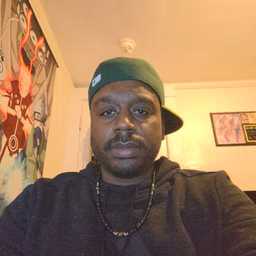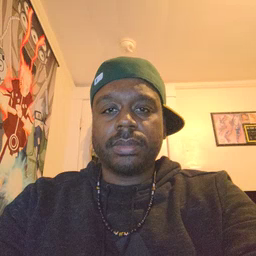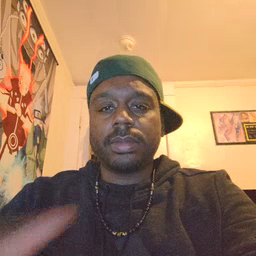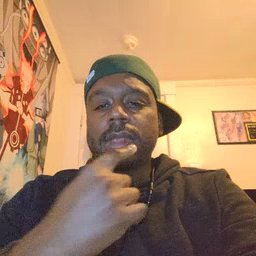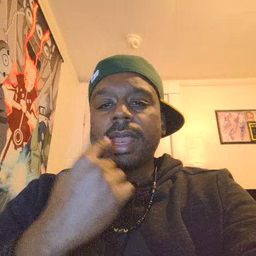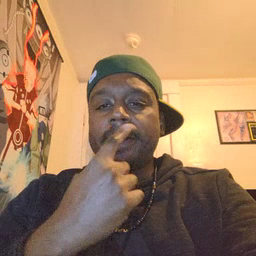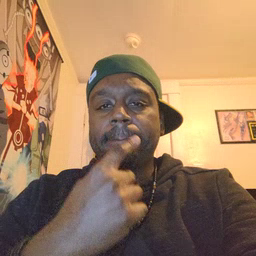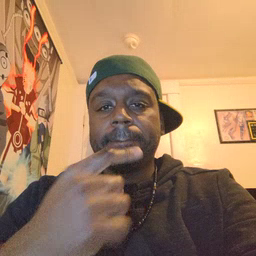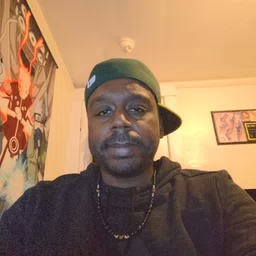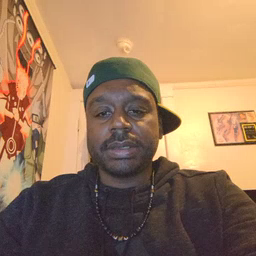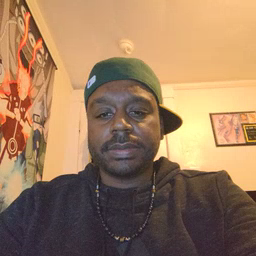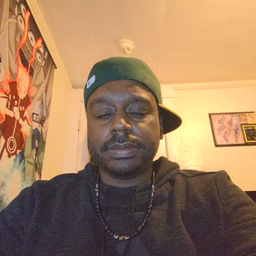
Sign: lips